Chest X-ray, AP view. Patient: 49 years old, sex F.
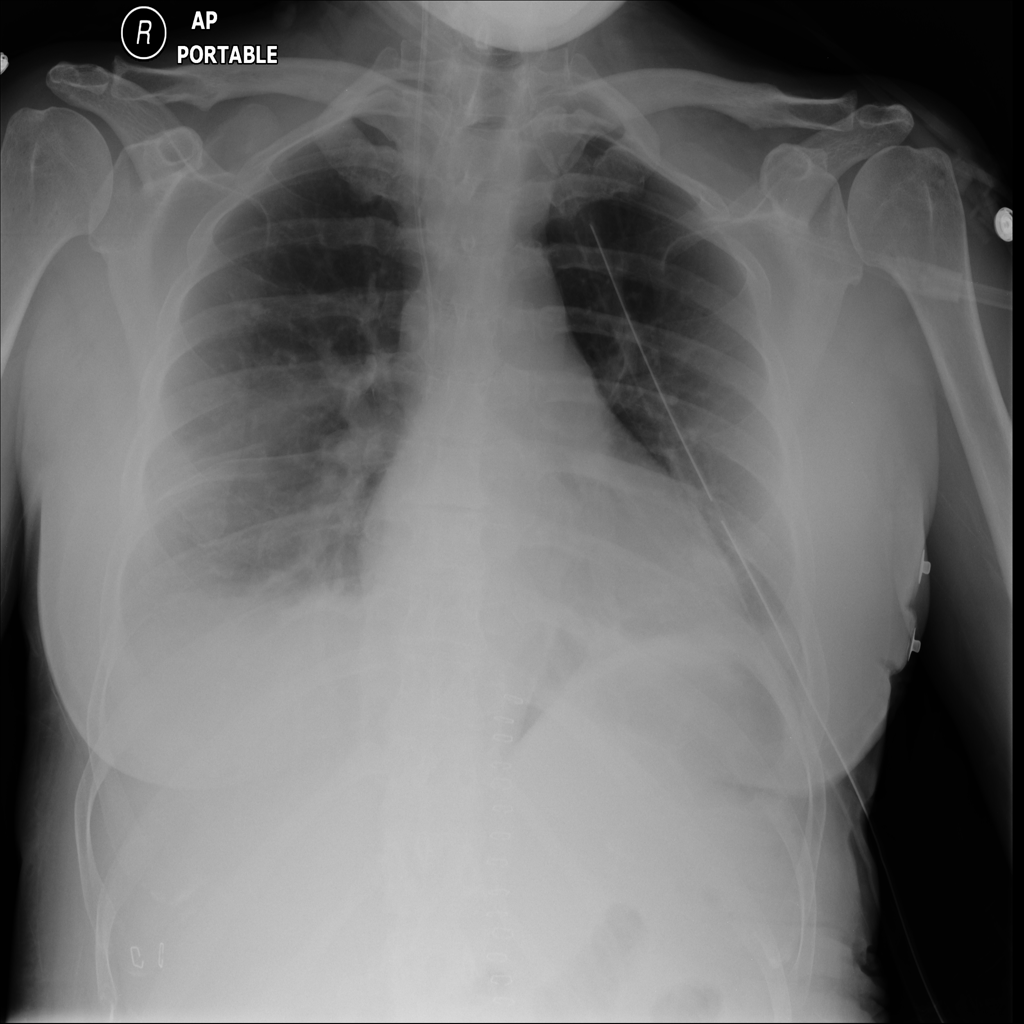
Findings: Atelectasis, Effusion